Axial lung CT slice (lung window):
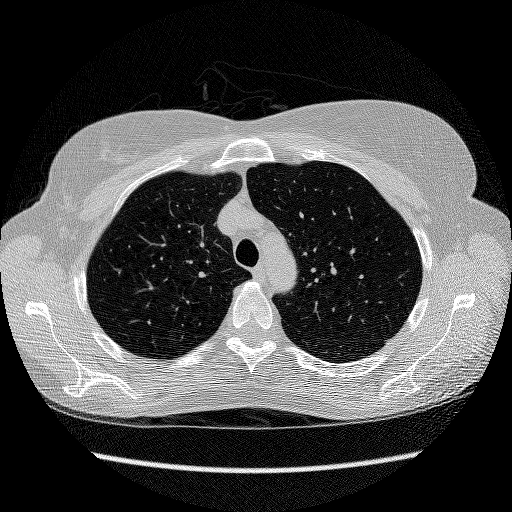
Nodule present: no